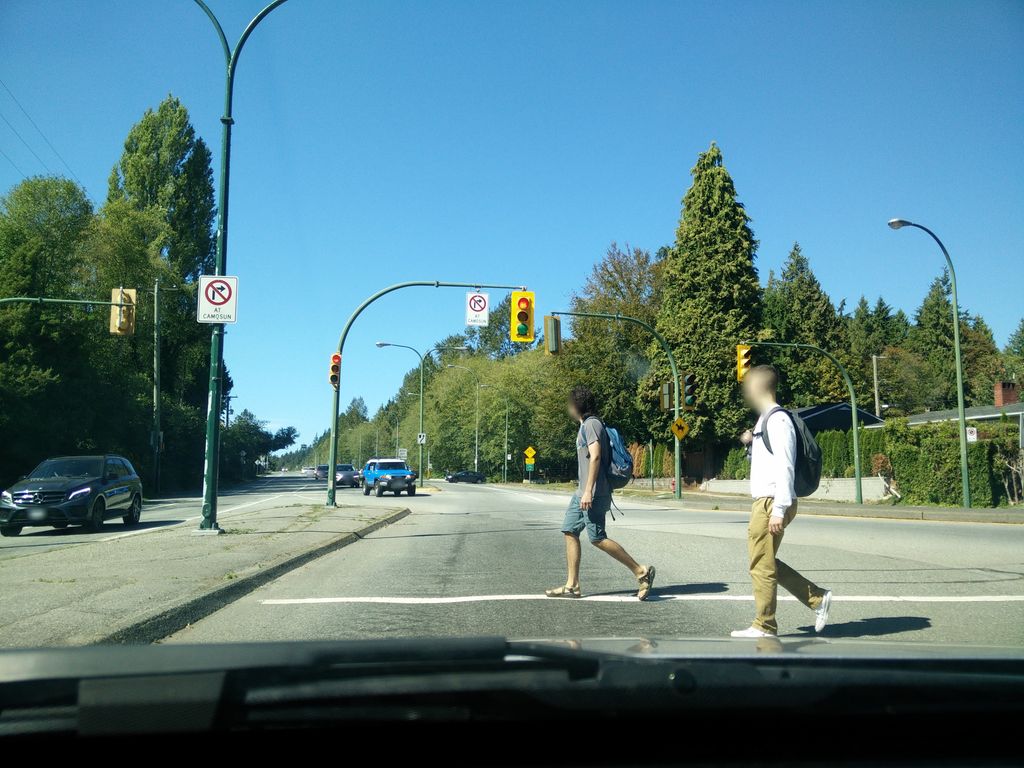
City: vancouver